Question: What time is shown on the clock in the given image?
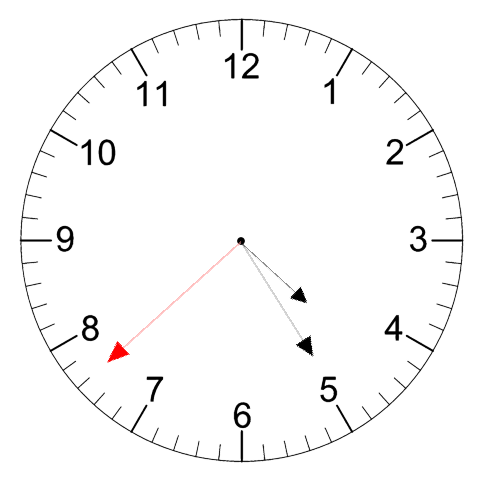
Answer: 04:24:38